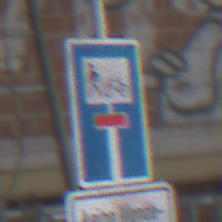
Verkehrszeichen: SackgasseRadverkehrFussgaengerDurchlaessig
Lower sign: HinweisGeaenderteVorfahrtVerkehrsfuehrungVerkehrsregelung3
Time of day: Midday
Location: Roofed (Special)
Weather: Overcast
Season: NotSpecified
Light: Natural